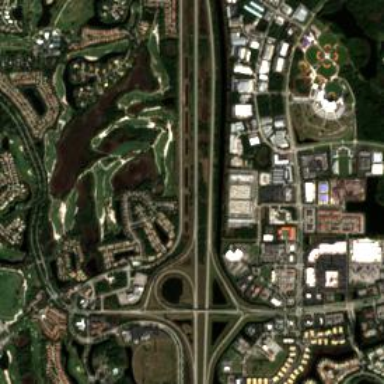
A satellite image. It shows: Golf course surrounded by greenery.